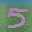
Label: 5